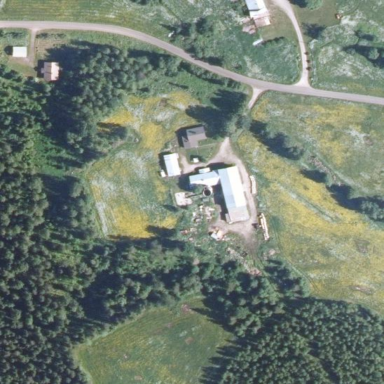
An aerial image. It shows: Farmyard area.